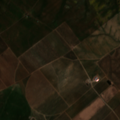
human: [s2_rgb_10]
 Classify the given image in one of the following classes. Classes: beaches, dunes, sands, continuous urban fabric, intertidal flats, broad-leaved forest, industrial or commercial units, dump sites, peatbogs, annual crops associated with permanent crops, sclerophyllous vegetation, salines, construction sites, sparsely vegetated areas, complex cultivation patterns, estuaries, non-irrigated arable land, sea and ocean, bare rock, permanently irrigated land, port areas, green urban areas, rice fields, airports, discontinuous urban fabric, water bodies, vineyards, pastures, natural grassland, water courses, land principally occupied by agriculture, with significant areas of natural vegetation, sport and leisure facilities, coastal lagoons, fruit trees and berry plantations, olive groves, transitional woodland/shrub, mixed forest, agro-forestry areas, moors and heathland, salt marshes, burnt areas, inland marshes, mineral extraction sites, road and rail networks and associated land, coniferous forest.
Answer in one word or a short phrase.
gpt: continuous urban fabric